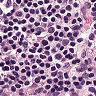
Metastatic tissue present: no